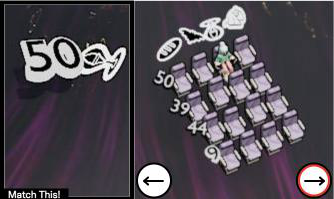
Task: seats
Answer: yes